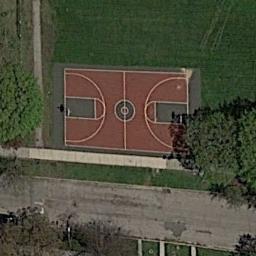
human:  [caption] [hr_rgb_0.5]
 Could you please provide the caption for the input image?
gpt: The basketball court on the lawn is next to the road,With many trees nearby .

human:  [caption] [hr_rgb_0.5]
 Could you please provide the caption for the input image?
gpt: There is a basketball court on the playground beside the road .

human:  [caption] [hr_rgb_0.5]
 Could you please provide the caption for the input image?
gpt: There is a basketball court in the middle of grass next to some trees by the road .

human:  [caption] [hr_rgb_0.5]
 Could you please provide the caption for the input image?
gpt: A basketball court on the lawn and a road beside .

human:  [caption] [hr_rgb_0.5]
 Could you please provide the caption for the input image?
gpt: The road is next to the basketball court .